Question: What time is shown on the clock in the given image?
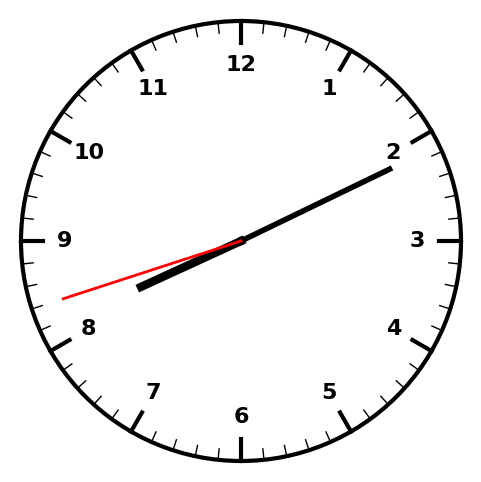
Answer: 08:10:42